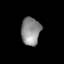
Tissue: lung
Cell type: T cells
Senescence score: 0.2249
Nuclear area (px): 526
Mean DAPI intensity: 140.101